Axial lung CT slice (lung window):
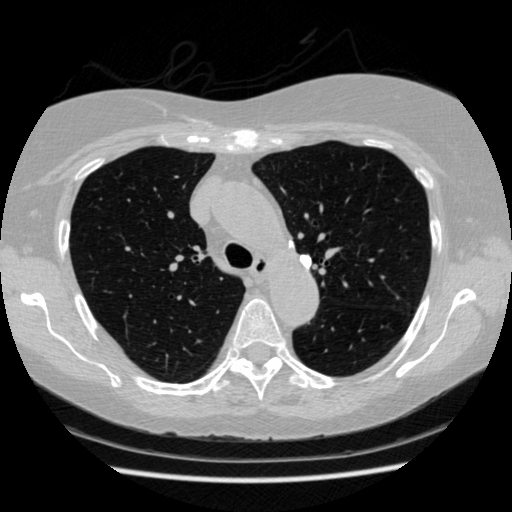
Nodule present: yes
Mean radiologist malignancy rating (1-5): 1